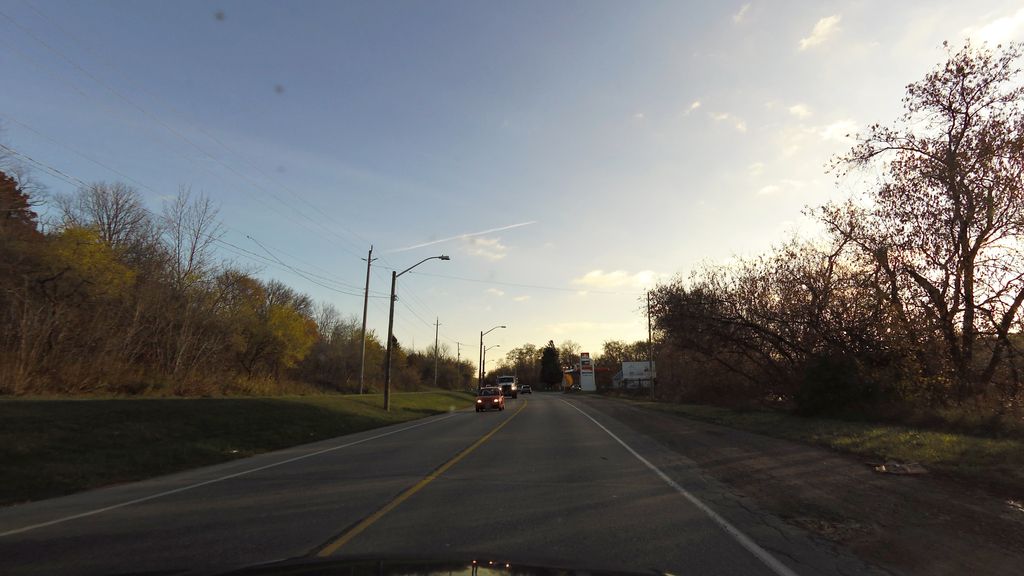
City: kitchener-waterloo